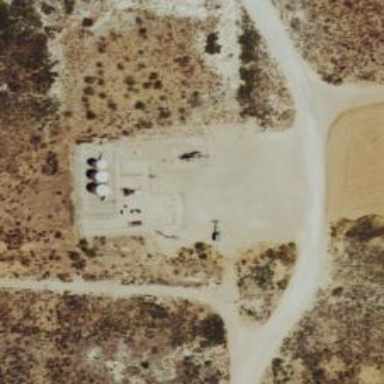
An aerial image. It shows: Petroleum well.